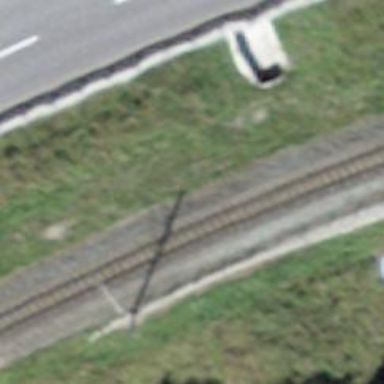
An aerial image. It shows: Narrow gauge railway with electrified contact lines.